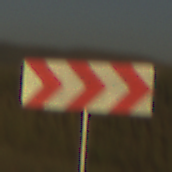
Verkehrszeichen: RichtungstafelnInKurvenGrossLinks
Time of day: SunriseSunset
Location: Outdoor (RoadRail)
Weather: Clear
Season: NotSpecified
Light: Natural